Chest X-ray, PA view. Patient: 57 years old, sex M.
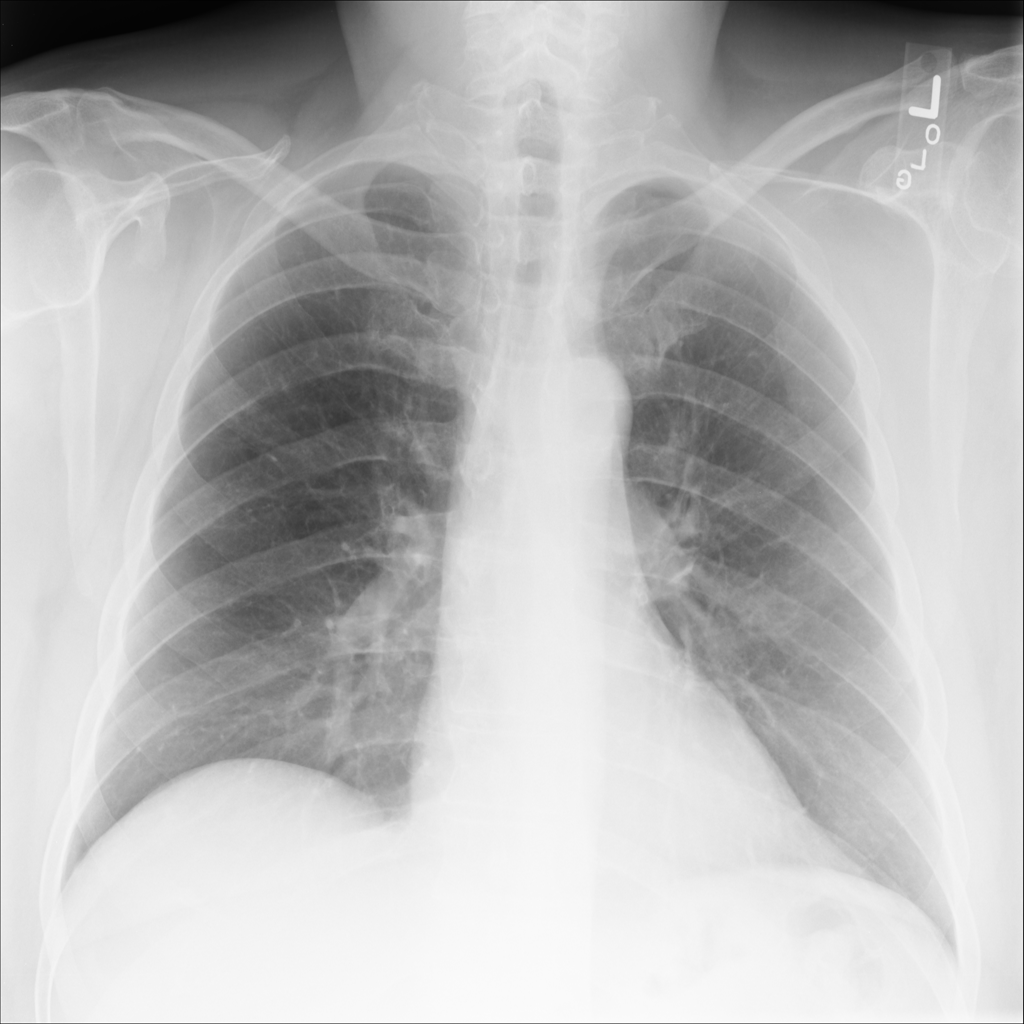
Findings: No Finding